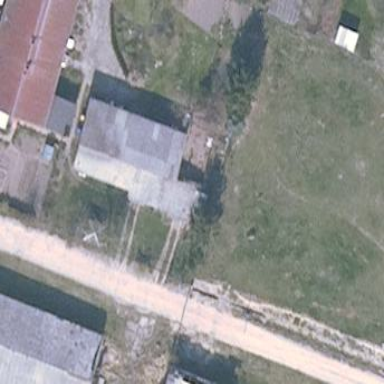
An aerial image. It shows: Shed.